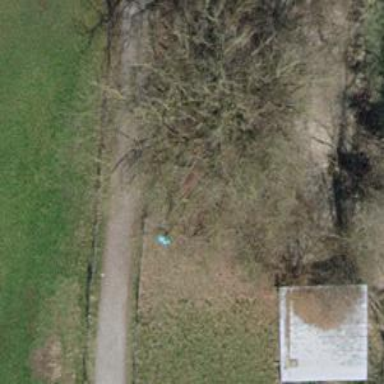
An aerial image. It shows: Bench.